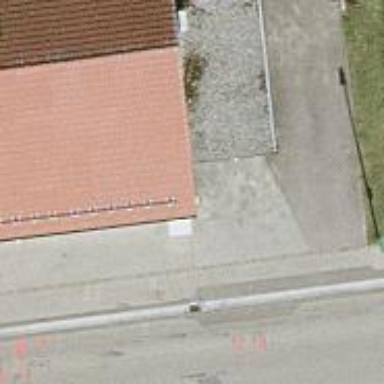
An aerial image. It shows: Post box is visible.